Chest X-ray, PA view. Patient: 56 years old, sex F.
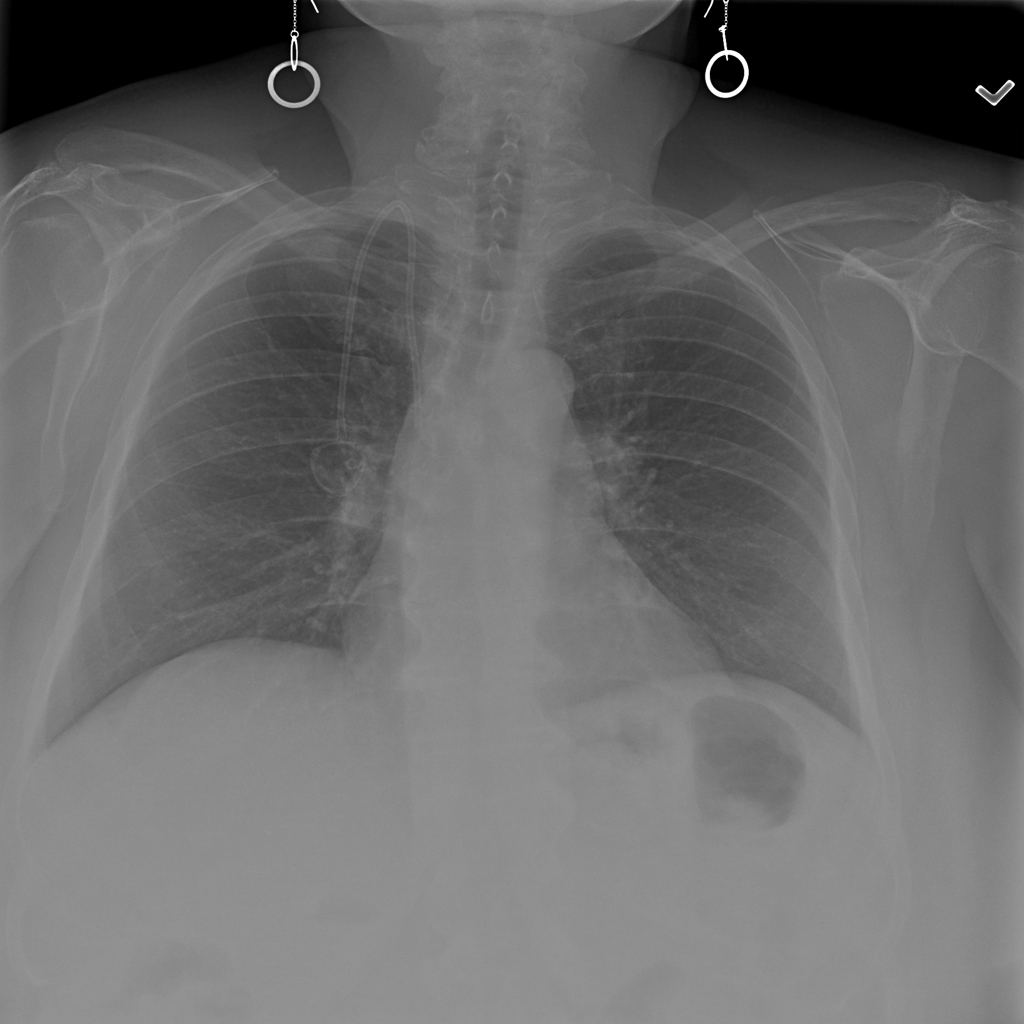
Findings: No Finding